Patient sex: F
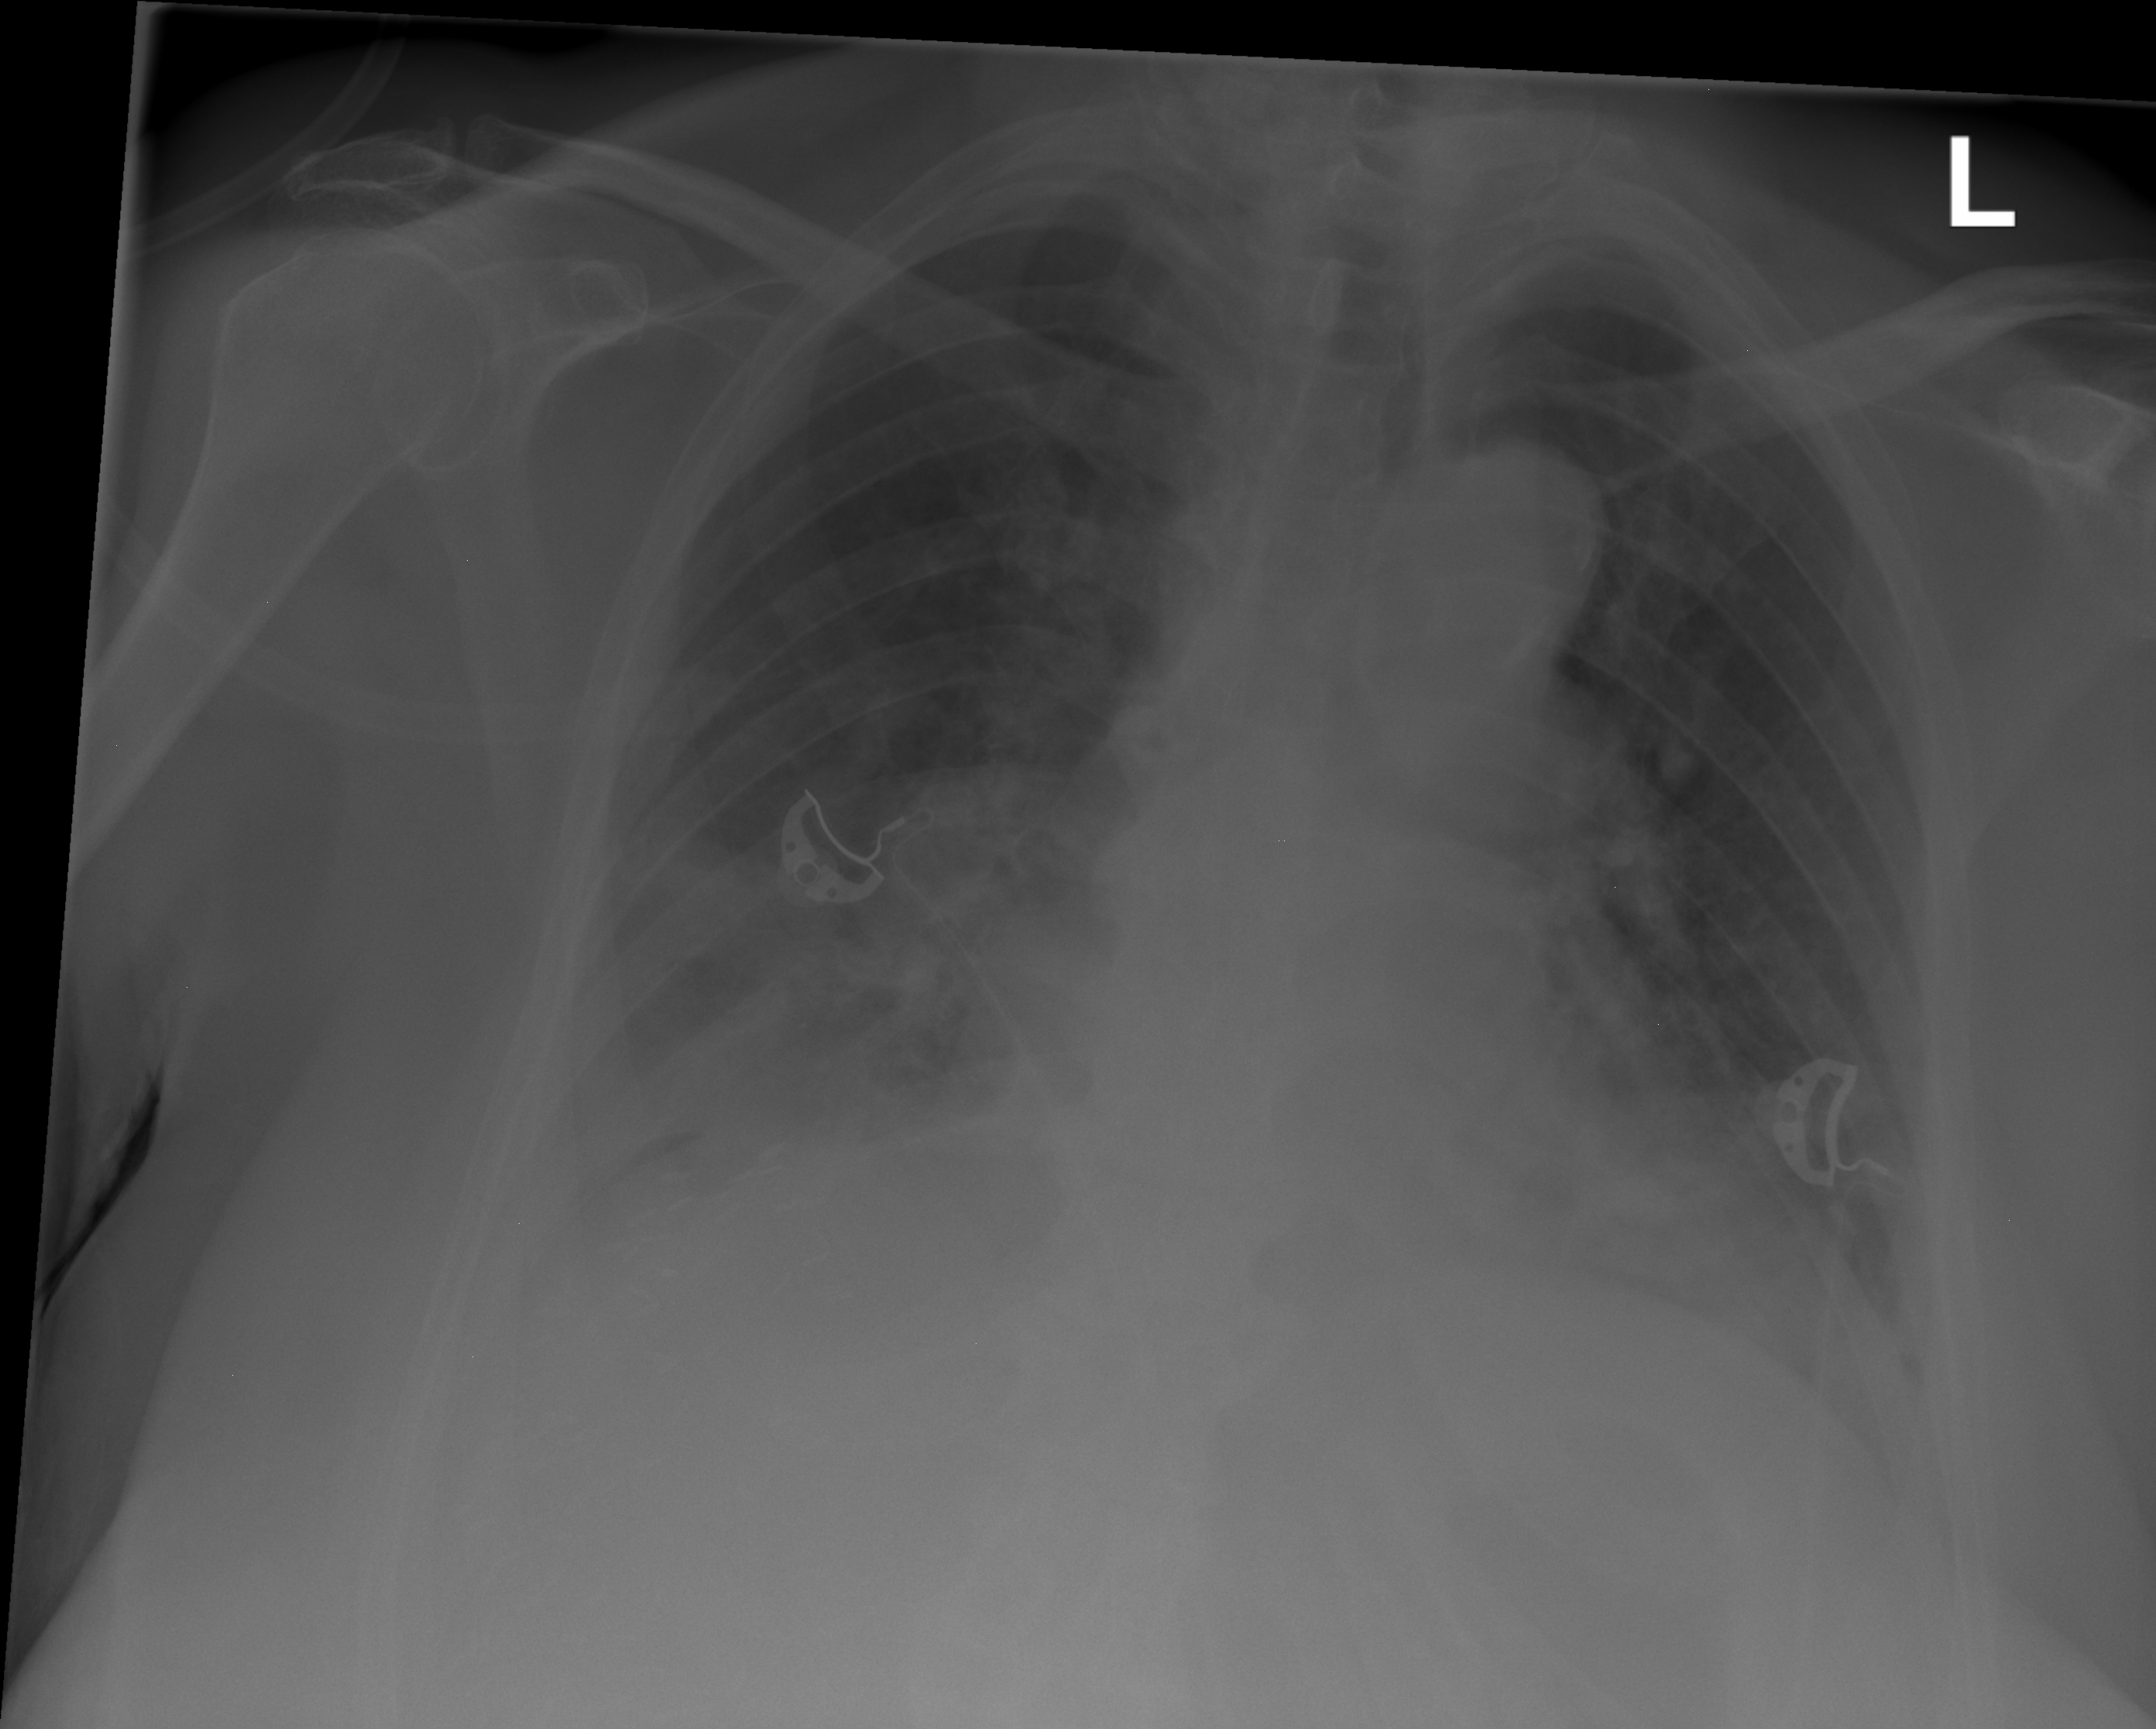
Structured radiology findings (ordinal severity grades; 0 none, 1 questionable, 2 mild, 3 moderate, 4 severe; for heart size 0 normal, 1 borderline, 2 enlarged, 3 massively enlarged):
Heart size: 2
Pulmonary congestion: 0
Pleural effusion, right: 2
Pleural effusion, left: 2
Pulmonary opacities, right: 2
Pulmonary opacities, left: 2
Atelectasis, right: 2
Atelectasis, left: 2